Field crop: maize
Growth stage: 2
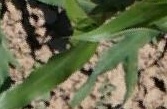
Species: maize